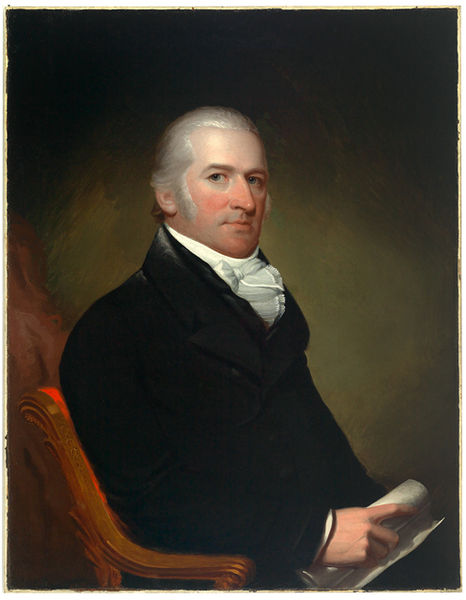
Titel: General Peter Van Zandt (1764-1845)
Künstler: John Vanderlyn
Standort: Amherst (Massachusetts, USA)
Institution: Mead Art Museum, Amherst College
Schlagwörter: gemälde, hand, mann, weiß, sitzen, hintergrund, nase, schwarz, stirn, stuhl, zimmer, blick, rot, malerei, augen, gesicht, halten, hände, portrait, mantel, reich, perücke, adlig, krawatte, schick, backenbart, rolle, halbprofil, schriftrolle, dokument, portrati, rotgold